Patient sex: M
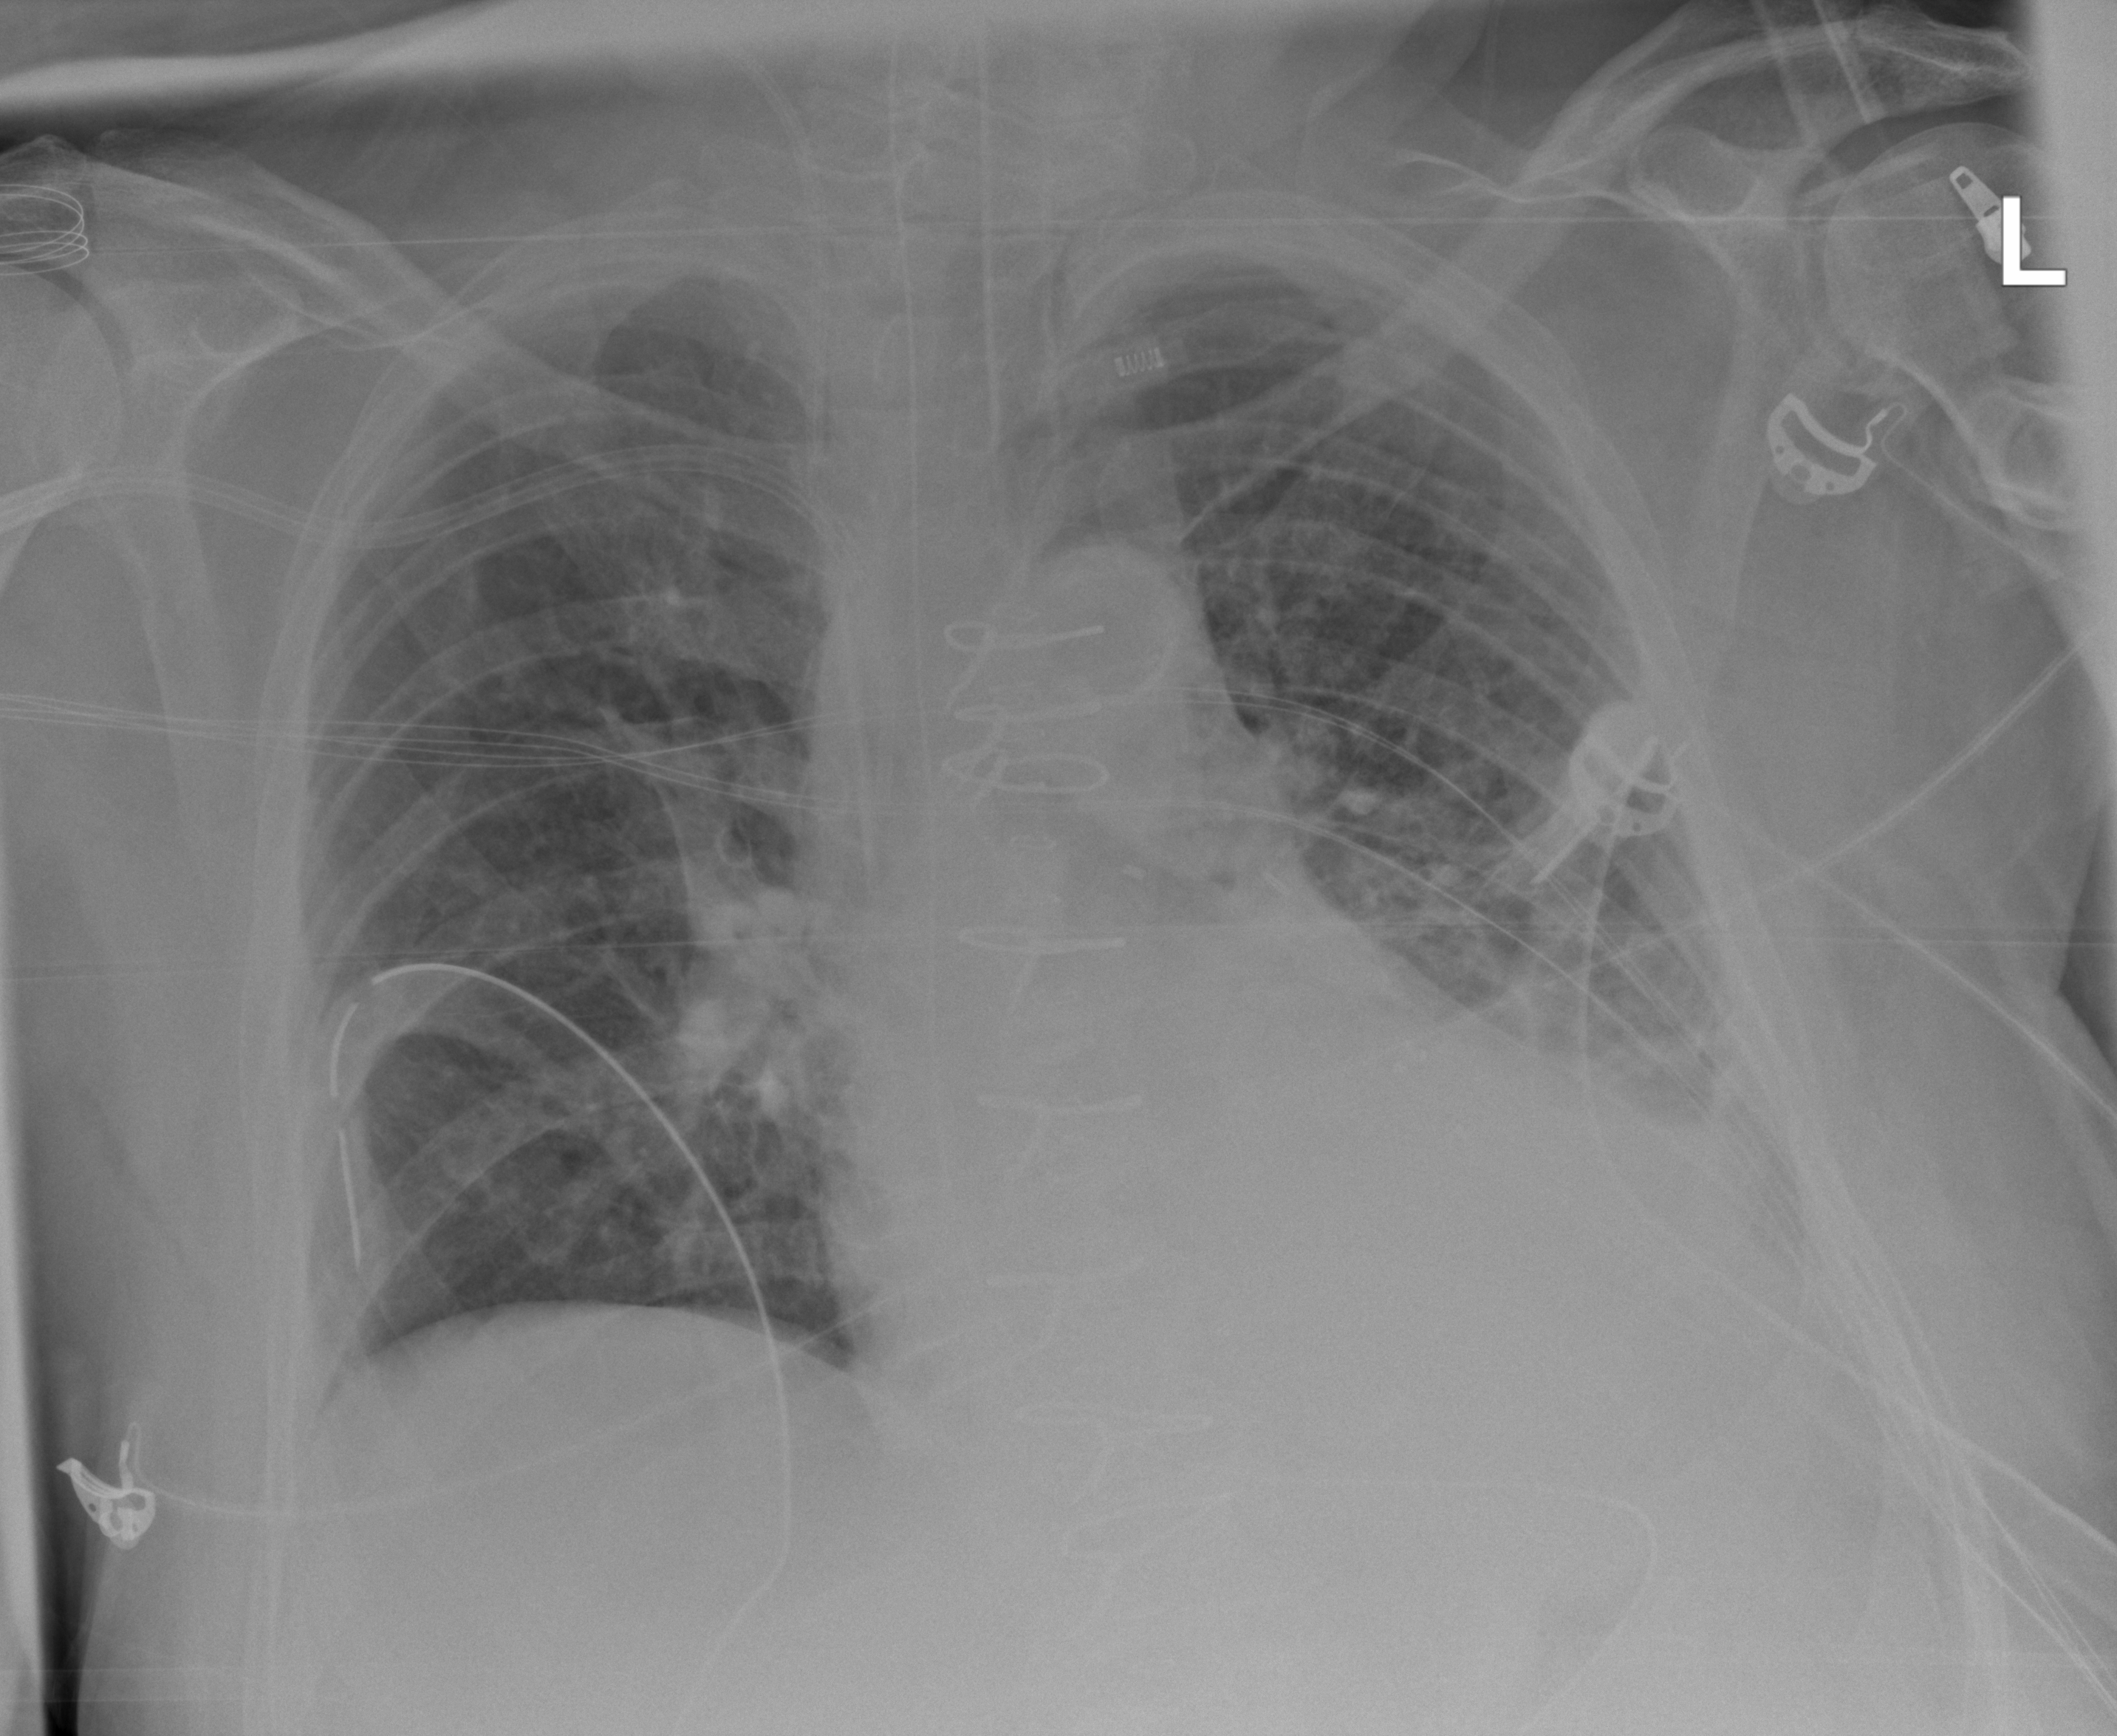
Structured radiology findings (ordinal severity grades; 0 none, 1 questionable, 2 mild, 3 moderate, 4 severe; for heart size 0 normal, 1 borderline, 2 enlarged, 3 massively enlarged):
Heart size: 1
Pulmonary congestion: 1
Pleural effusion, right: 0
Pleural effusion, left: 2
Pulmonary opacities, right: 0
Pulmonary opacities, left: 2
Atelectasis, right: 0
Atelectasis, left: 2